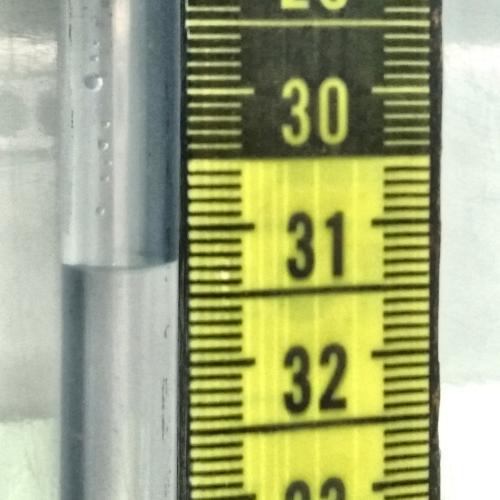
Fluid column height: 31.3 cm